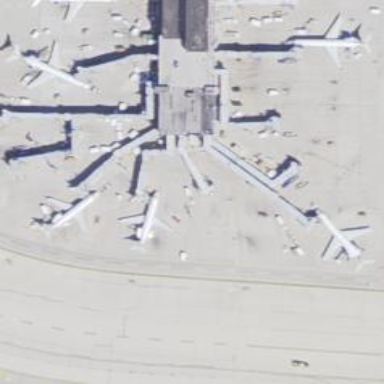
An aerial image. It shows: Airport gate.